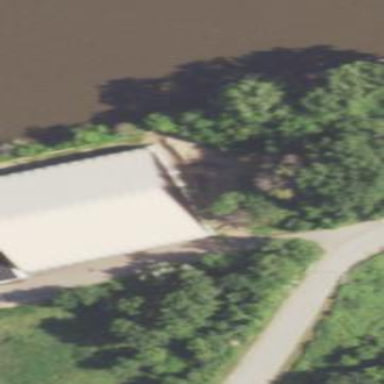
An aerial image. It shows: View of roof of building.